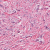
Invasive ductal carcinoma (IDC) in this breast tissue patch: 1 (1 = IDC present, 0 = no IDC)